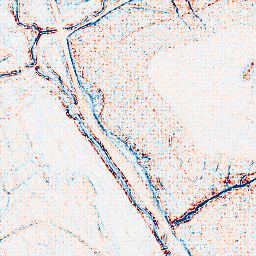
Category: edge_preserving
Decomposition family: bilateral
Decomposition parameters: d: 5
sigma_color: 75
sigma_space: 50
Upsampling method: sinc_hamming
Upsampling parameters: scale: 4
kernel_size: 4
Upsampling scale: 4